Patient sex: M
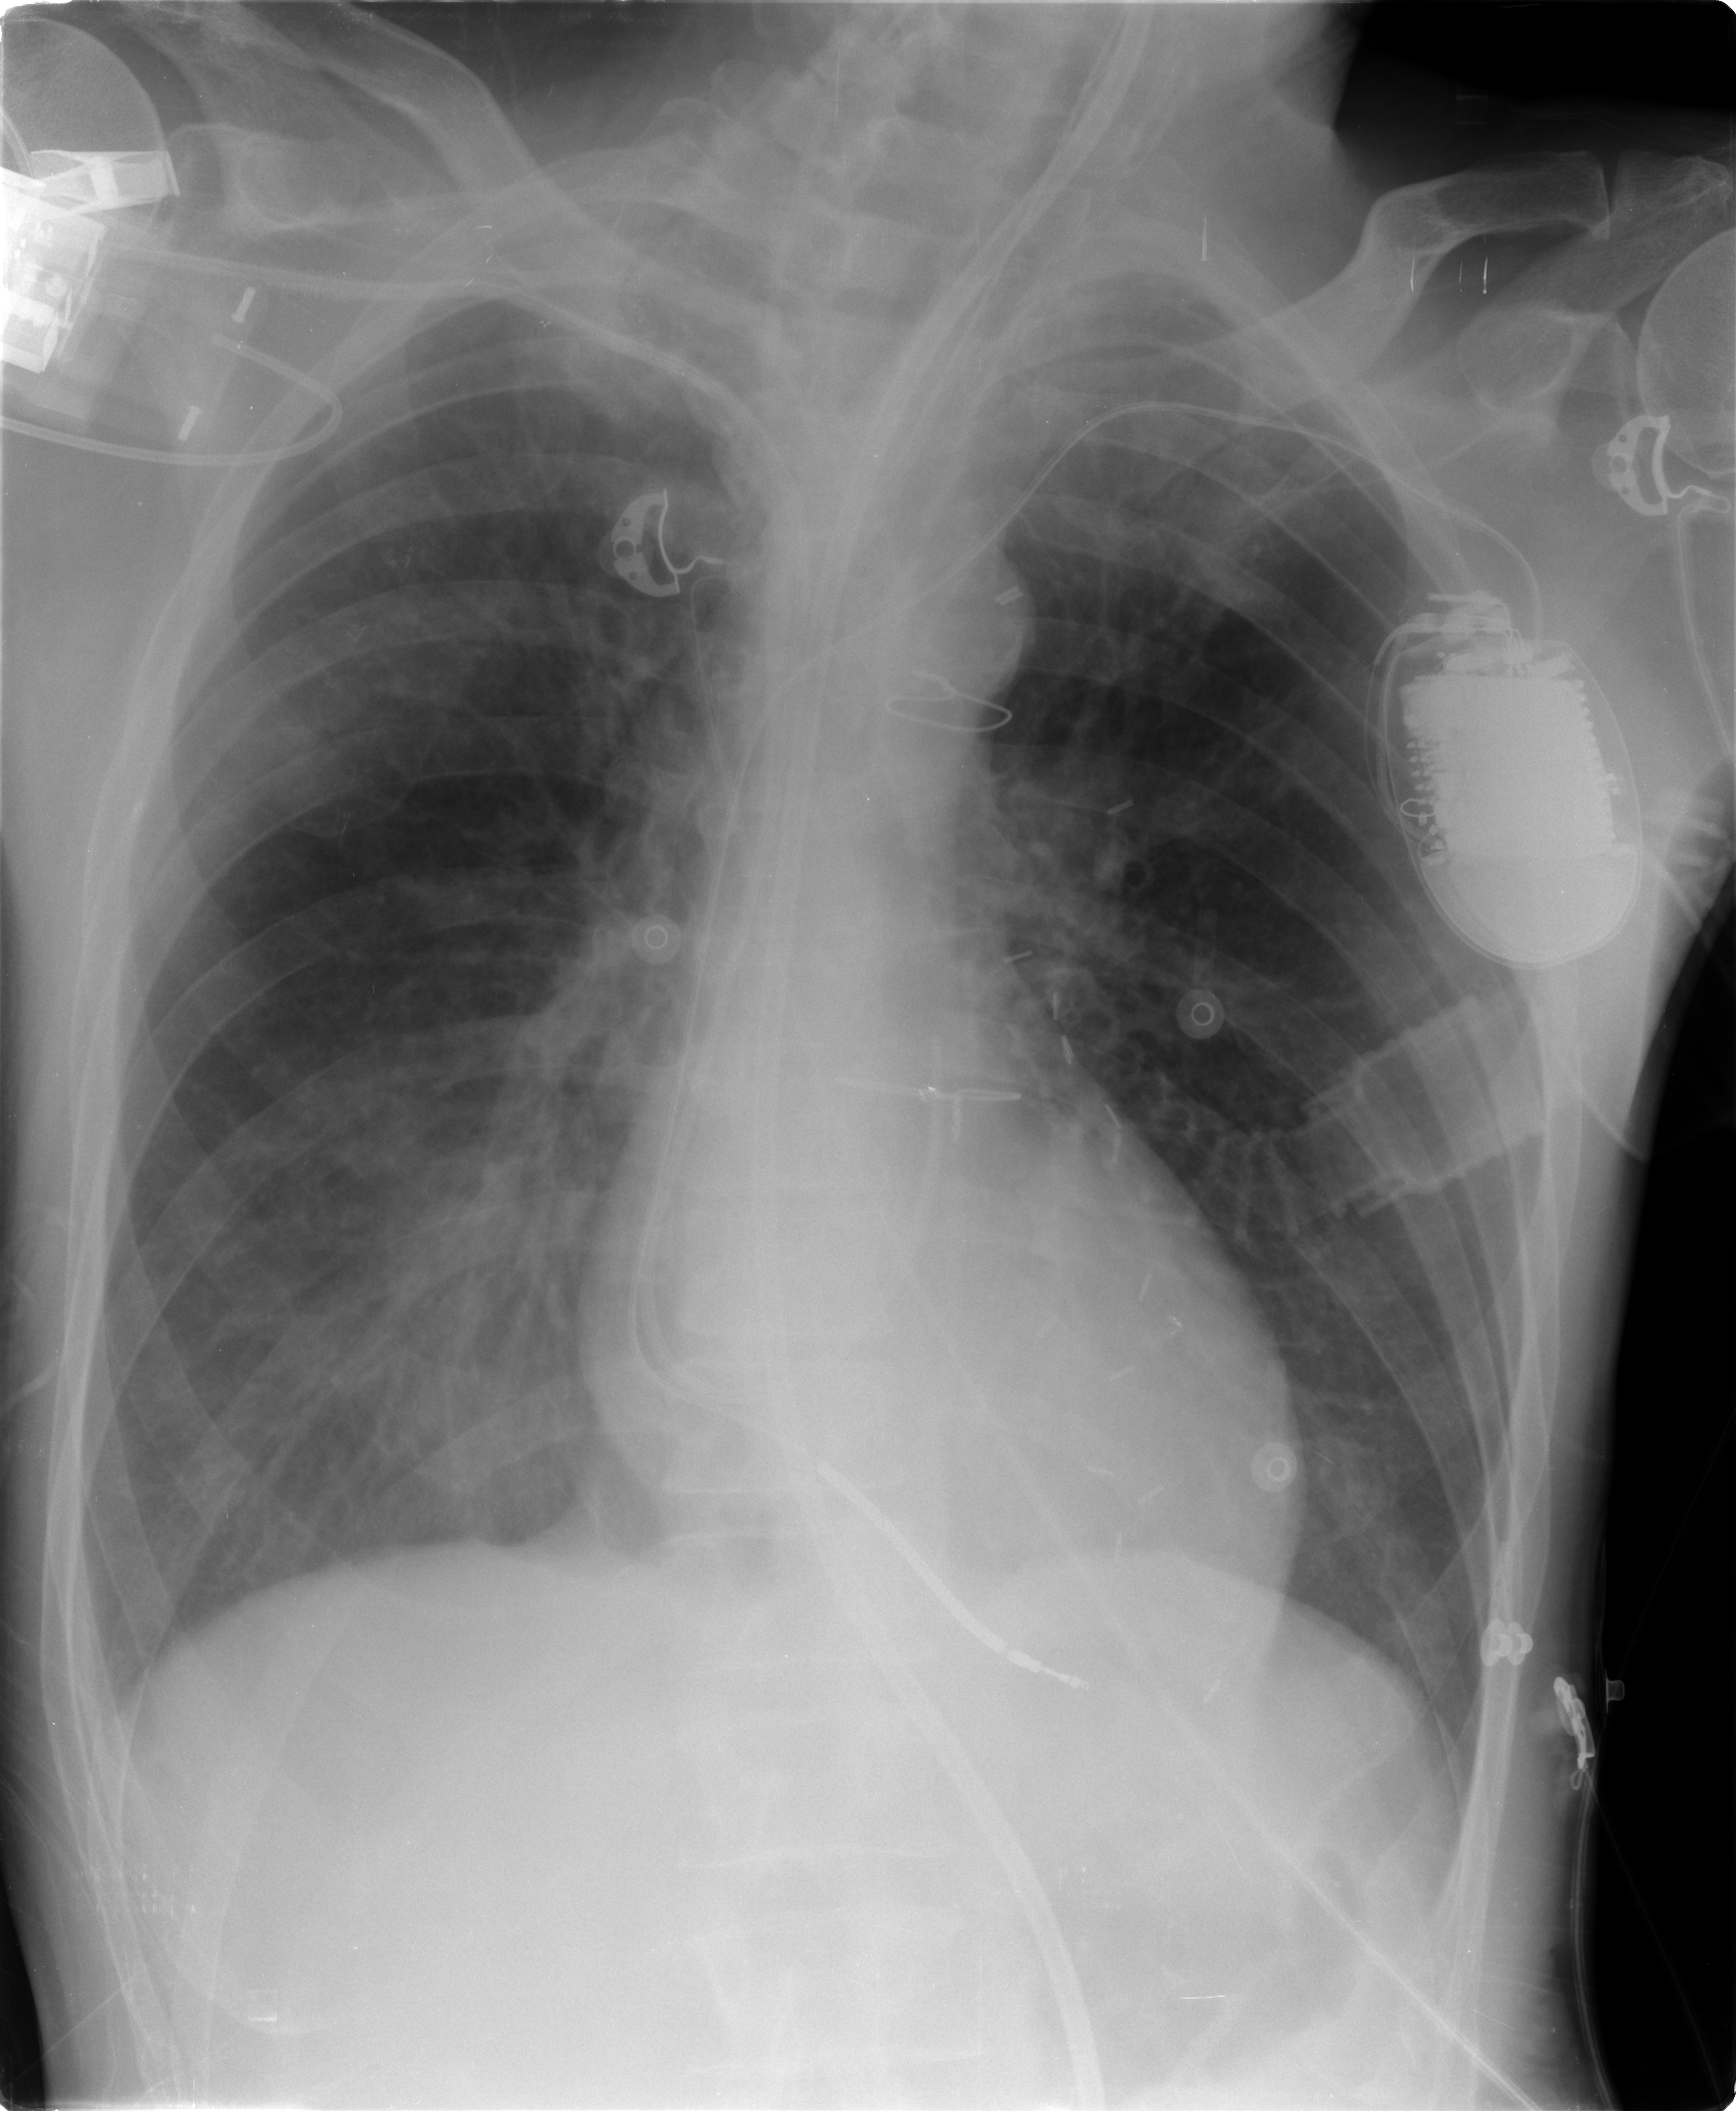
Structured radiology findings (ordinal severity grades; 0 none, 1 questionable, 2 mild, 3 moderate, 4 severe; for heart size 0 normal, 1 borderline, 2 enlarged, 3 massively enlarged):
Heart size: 0
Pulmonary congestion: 2
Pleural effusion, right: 0
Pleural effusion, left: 0
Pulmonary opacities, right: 3
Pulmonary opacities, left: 2
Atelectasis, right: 2
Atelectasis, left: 2